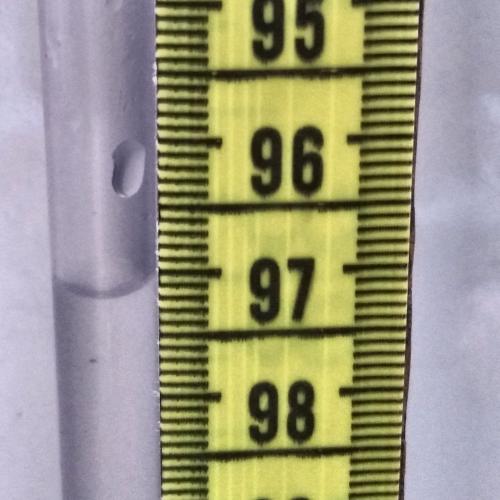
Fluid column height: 97.1 cm